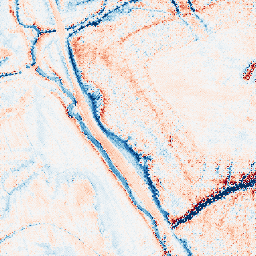
Category: classical
Decomposition family: gaussian
Decomposition parameters: sigma: 5
Upsampling method: regularized
Upsampling parameters: scale: 2
lambda_reg: 0.1
Upsampling scale: 2